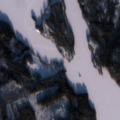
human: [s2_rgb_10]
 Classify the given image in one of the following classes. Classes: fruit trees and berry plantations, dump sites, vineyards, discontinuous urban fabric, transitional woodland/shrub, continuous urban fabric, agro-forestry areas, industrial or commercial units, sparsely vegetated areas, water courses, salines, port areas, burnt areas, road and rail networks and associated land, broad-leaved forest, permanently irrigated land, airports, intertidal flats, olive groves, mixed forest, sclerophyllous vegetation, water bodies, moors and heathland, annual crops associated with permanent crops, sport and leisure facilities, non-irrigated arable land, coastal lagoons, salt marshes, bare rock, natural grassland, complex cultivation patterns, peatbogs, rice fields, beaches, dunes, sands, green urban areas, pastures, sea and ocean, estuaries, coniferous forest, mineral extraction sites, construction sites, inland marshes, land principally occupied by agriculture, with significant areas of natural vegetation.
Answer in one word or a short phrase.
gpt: coniferous forest, mixed forest, transitional woodland/shrub, water bodies